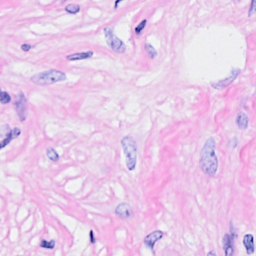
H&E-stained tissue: Breast